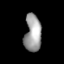
Tissue: lung
Cell type: Smooth muscle cells
Senescence score: 0.6632
Nuclear area (px): 607
Mean DAPI intensity: 158.082